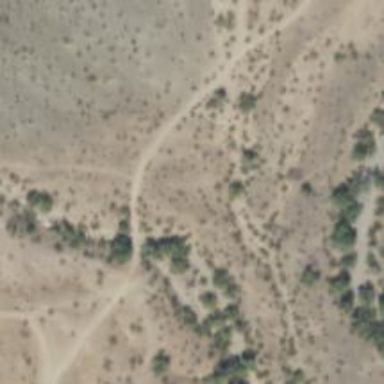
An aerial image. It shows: Hiking trail path.